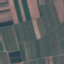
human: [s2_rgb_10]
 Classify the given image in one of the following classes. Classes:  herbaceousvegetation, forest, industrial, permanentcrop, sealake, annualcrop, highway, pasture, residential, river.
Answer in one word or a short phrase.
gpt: PermanentCrop